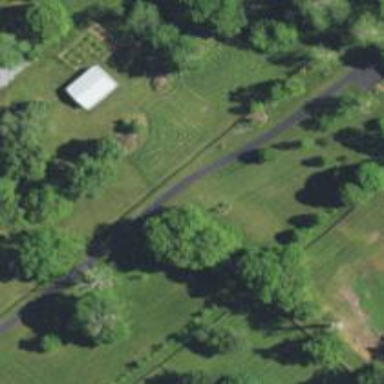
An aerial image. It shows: Driveway.